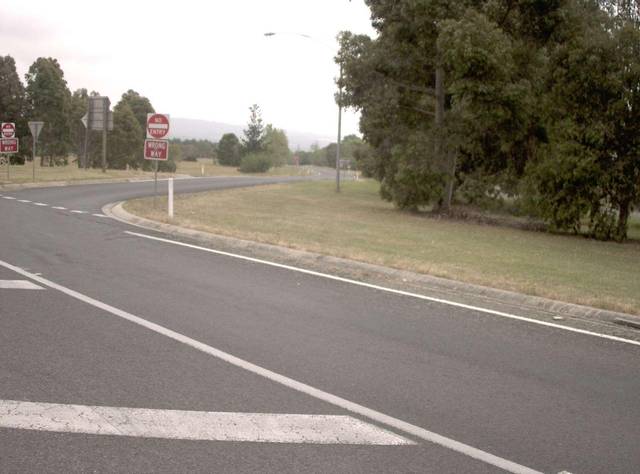
Region: Australia
Coordinates: -38.233, 146.38